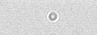
Label: camera_spot